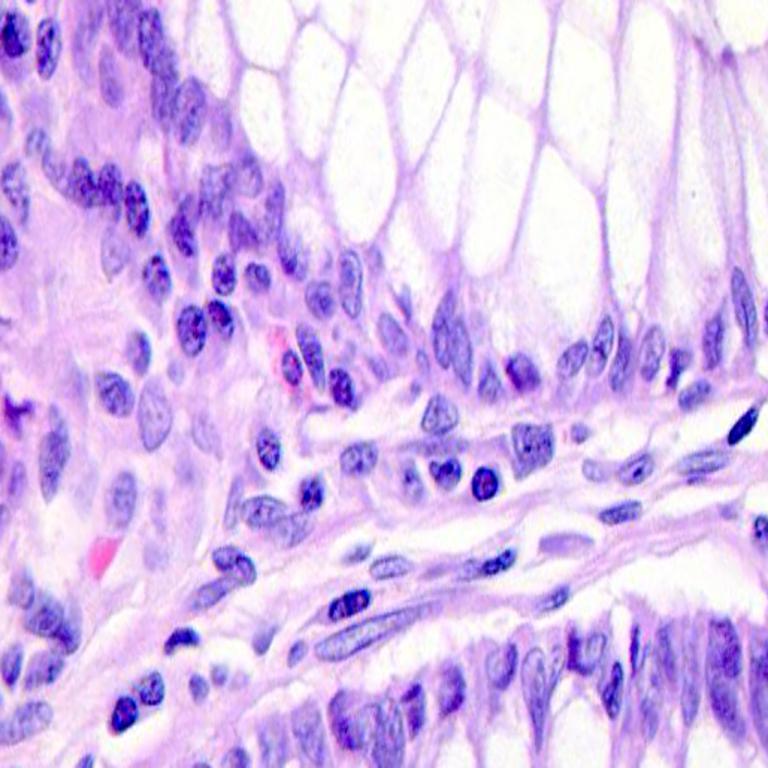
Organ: colon
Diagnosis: benign